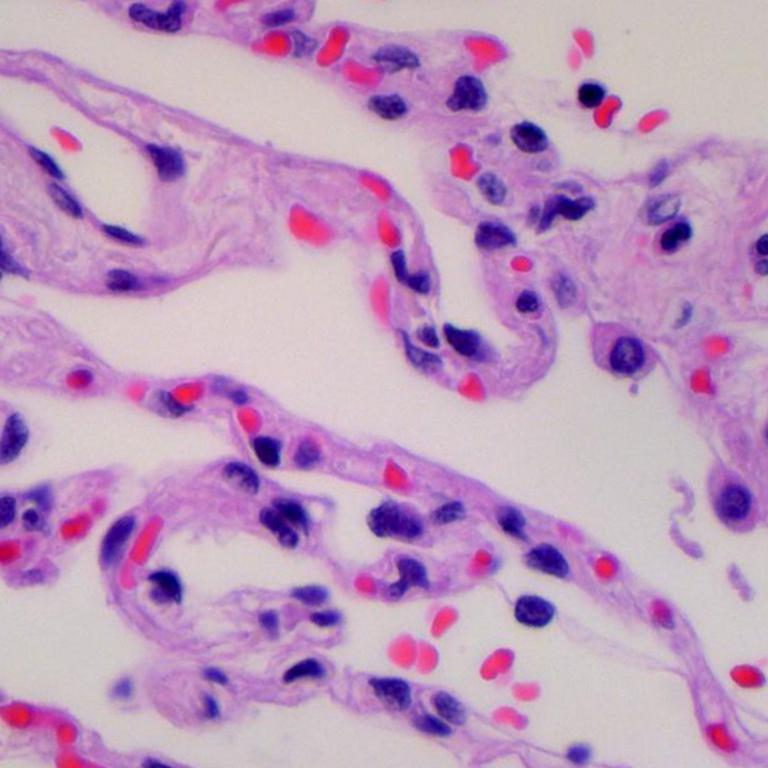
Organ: lung
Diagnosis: benign